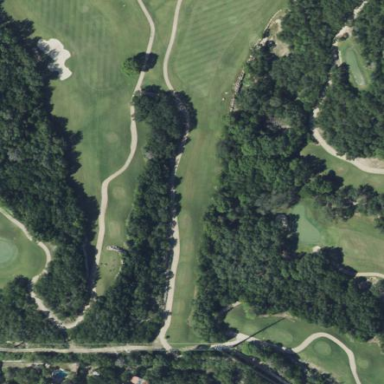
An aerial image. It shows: Rough area in golf course.